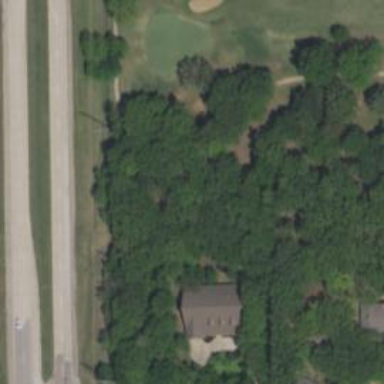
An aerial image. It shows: Path for both roads and golfers.